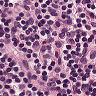
Metastatic tissue present: no